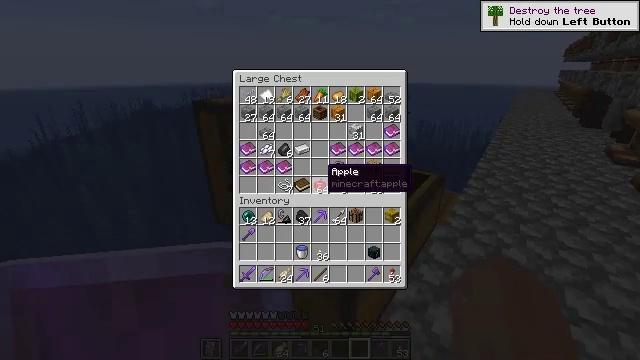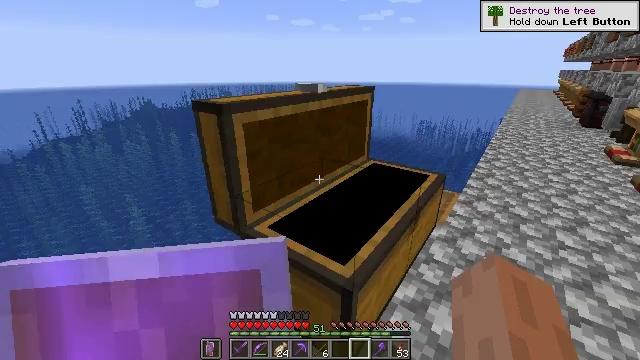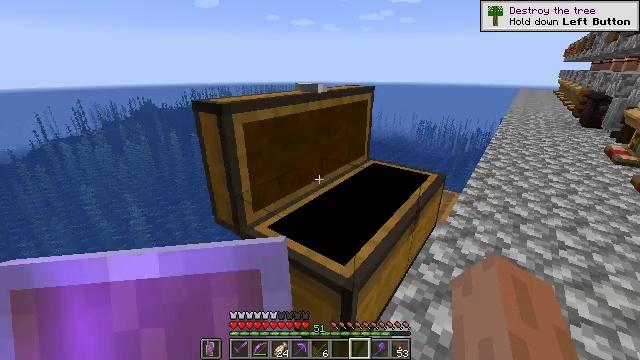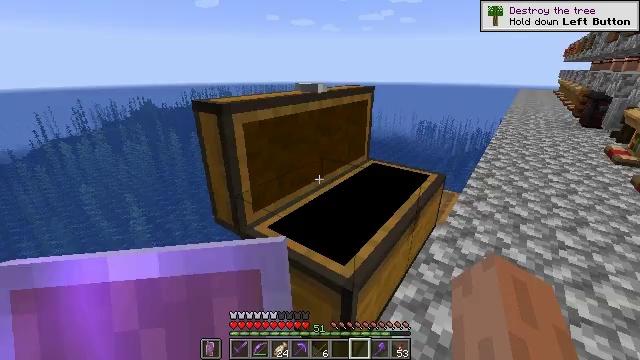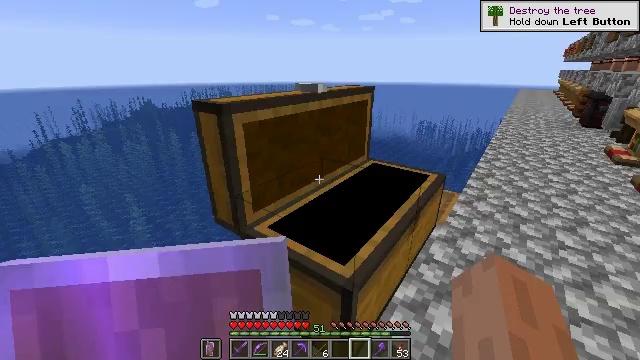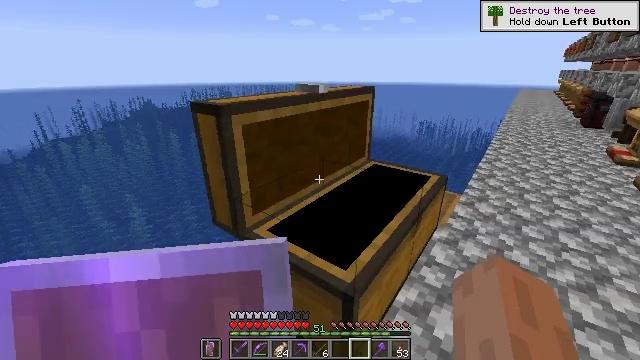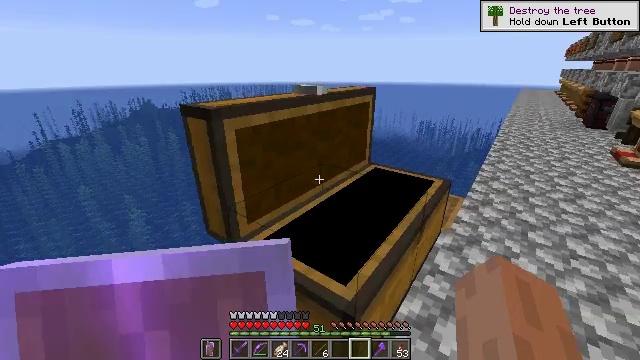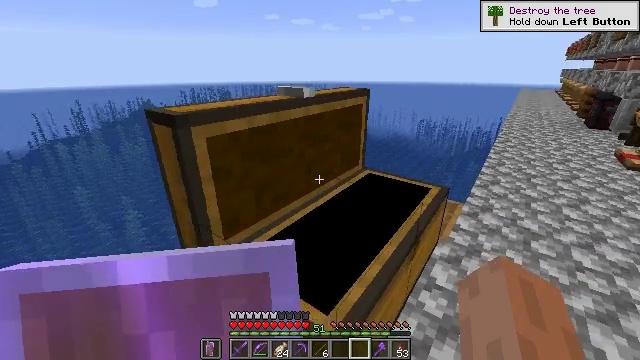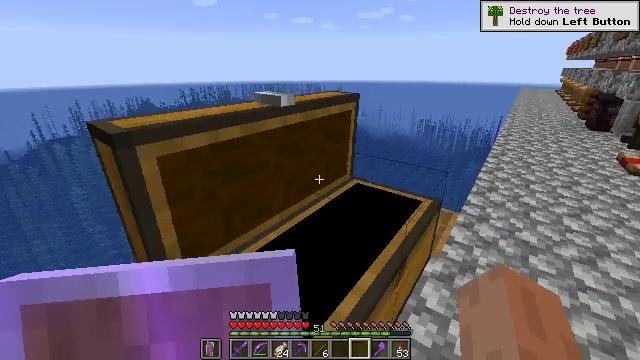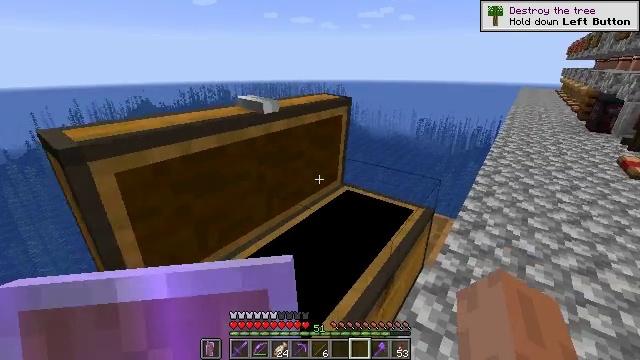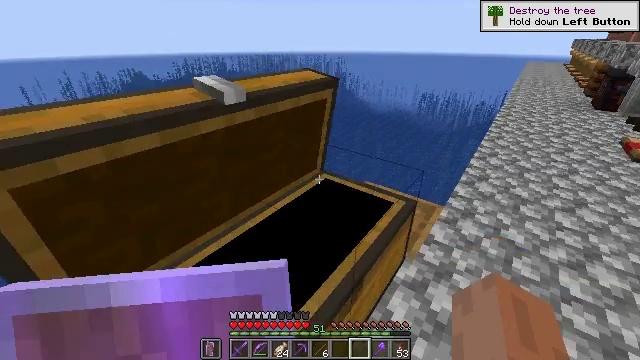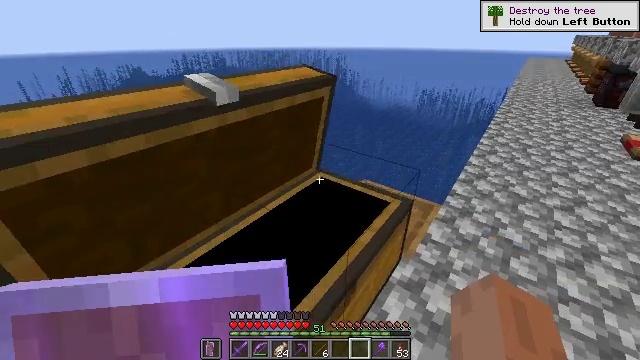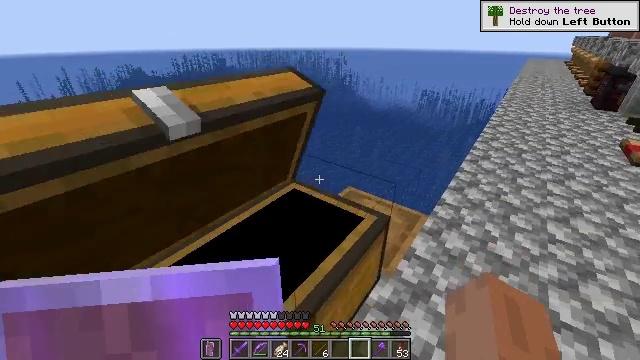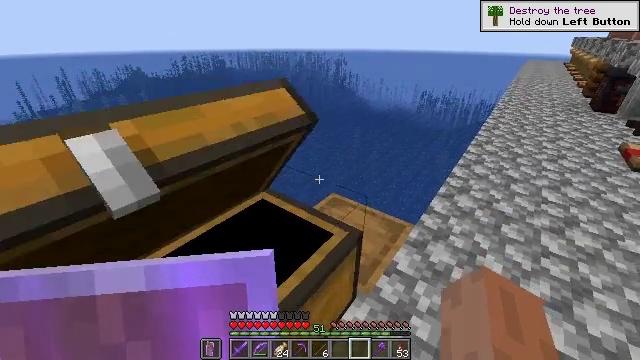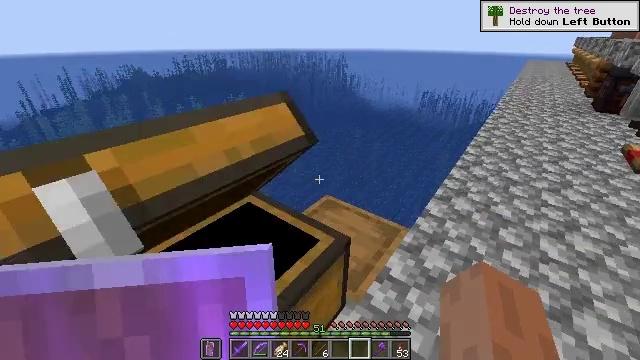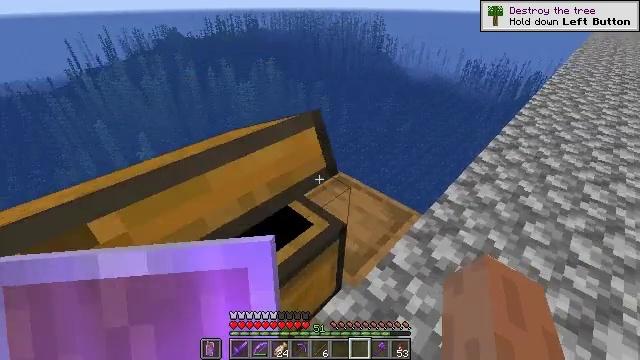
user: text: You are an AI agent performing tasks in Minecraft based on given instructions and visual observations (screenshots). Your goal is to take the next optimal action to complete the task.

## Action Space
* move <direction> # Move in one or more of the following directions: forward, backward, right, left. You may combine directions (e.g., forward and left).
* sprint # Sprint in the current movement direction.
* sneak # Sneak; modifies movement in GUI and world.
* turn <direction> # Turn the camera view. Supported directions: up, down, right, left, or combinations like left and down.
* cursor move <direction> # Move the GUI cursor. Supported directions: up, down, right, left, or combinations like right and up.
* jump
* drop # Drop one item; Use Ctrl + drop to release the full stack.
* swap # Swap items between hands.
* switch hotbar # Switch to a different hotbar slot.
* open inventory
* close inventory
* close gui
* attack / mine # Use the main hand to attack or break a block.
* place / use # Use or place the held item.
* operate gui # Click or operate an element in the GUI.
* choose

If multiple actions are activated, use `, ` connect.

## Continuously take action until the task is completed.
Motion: motion action
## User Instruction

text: Create a lantern at the crafting table.
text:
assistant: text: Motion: no_op
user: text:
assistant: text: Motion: no_op
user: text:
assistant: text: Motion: no_op
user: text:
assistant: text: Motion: no_op
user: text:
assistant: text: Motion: move forward
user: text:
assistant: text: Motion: move forward and move right
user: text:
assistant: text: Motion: move forward and move right
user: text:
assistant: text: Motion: move forward and move right
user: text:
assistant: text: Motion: move forward and move right
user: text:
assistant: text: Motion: move forward and move right, turn down
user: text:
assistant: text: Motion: move forward and move right
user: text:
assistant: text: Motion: move forward and move right
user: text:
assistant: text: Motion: move forward and move right
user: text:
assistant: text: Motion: move forward and move right
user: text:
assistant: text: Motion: move forward and move right, turn left and down
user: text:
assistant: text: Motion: move forward and move right, turn left and down
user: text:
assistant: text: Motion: move forward
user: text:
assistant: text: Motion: turn left and down
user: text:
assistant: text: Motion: turn left and down
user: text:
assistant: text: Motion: turn left and down
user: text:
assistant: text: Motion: turn left and down
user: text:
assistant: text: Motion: no_op
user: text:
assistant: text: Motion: no_op
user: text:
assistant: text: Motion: no_op
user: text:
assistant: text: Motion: use / place
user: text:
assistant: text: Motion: use / place
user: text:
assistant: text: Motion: use / place
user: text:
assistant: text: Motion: no_op
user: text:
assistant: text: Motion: no_op
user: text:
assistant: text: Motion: no_op